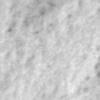
Label: no_change